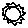
Label: sun